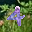
Label: 4